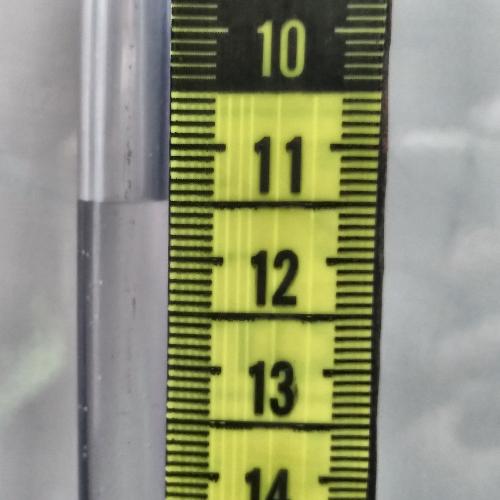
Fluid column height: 11.5 cm